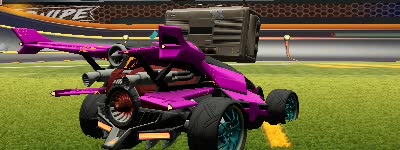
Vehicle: aftershock